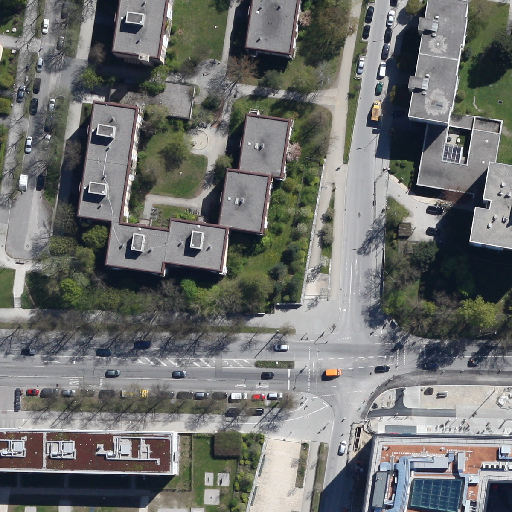
Referring expression: sidewalk along with tree